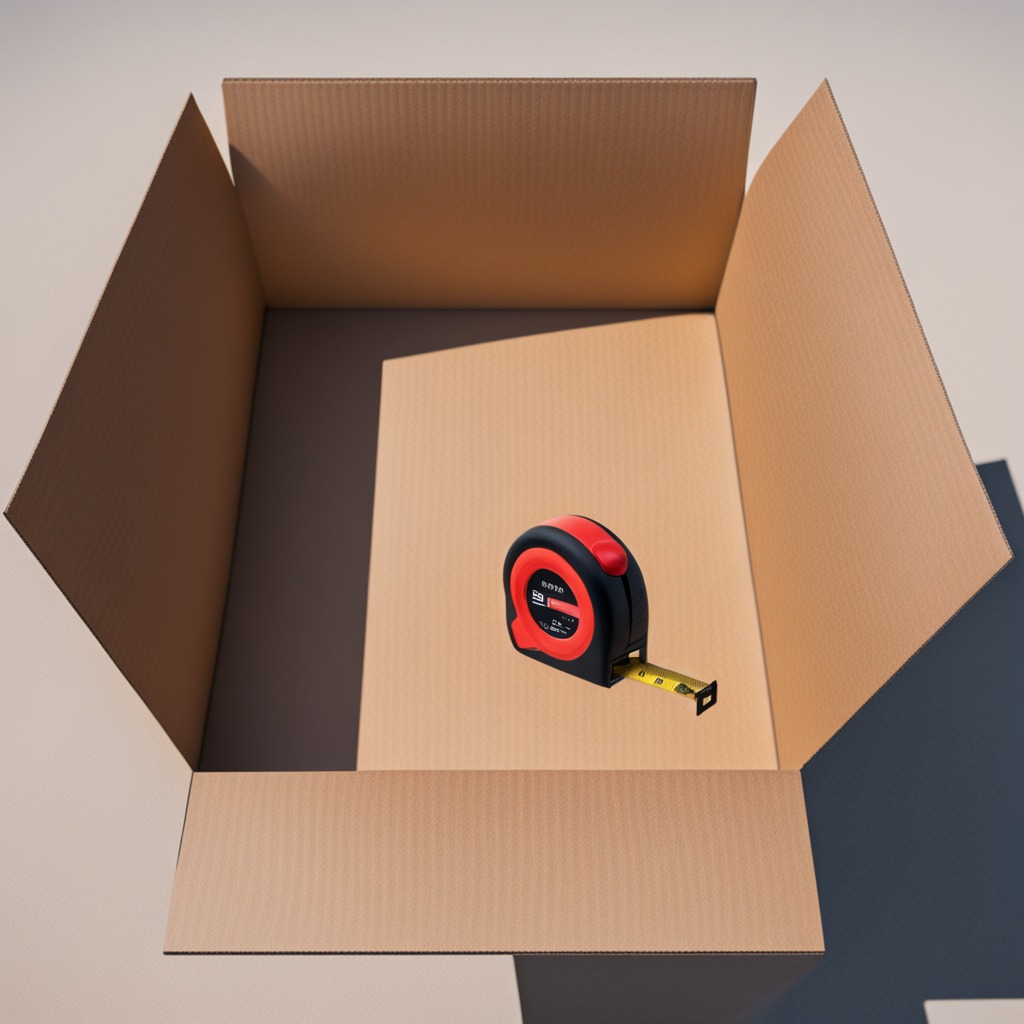
A measuring tape is lying on the cardboard box surface in an outdoor workshop during daytime bright natural light soft shadows slightly creased but